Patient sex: F
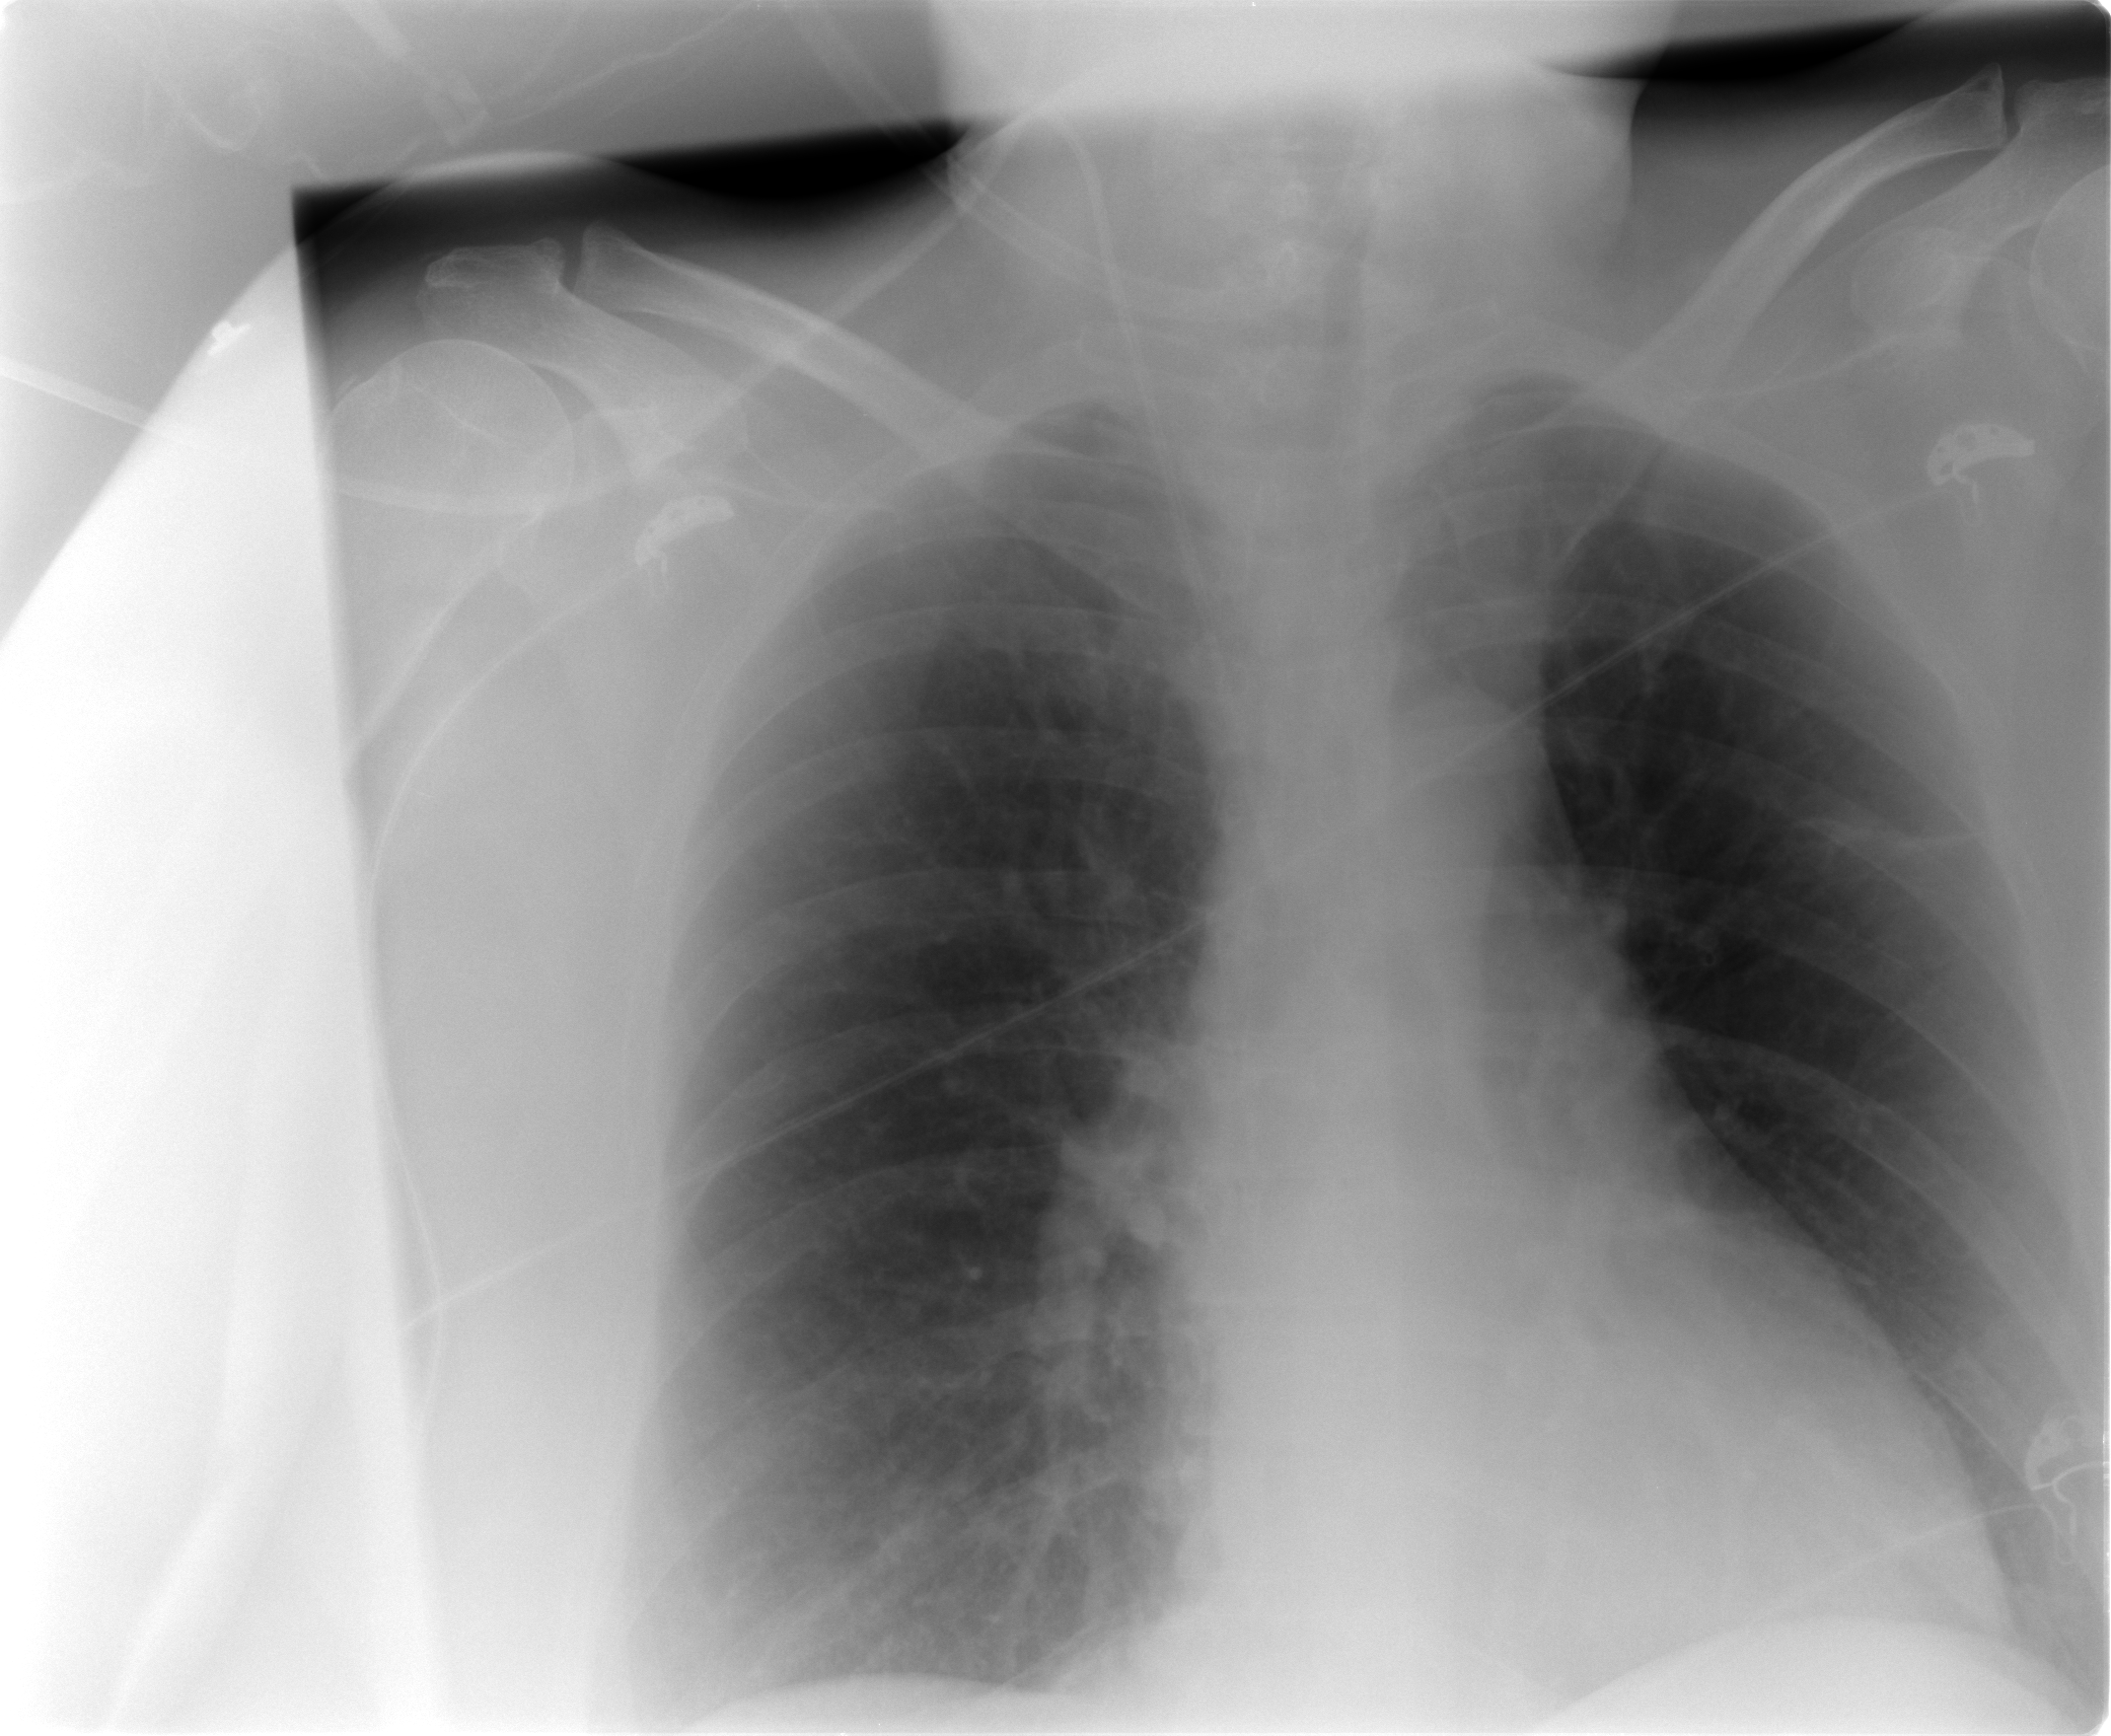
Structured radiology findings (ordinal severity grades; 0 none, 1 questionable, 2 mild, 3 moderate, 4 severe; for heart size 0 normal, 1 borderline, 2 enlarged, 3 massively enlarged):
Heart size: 0
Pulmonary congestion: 0
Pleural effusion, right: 0
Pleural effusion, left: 0
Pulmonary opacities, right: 0
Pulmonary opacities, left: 0
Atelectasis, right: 0
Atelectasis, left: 2